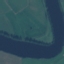
Land use / land cover: River